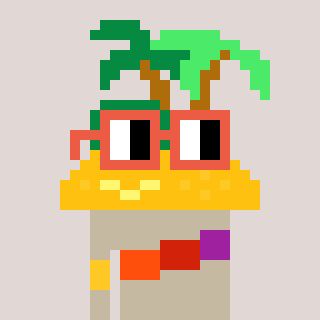
a pixel art character with square orange glasses, a island-shaped head and a bege-colored body on a warm background